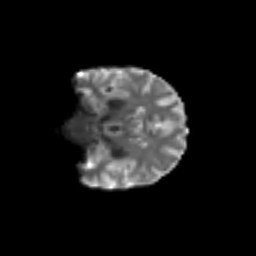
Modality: T2w
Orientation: coronal
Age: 74
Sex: female
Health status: ill
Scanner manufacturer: siemens
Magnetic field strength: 3 T
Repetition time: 8.7 s
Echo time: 0.11 s